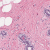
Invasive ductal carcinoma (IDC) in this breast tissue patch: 0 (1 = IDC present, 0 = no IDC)